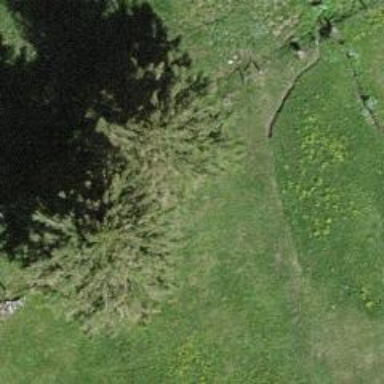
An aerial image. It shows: Needle-leaved tree in natural setting.